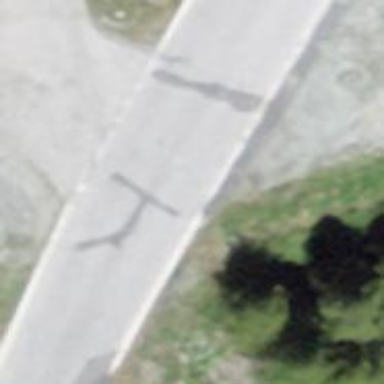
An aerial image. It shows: Guidepost providing information.